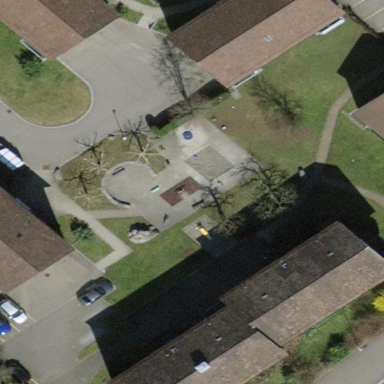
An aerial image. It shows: Playground area for leisure land.